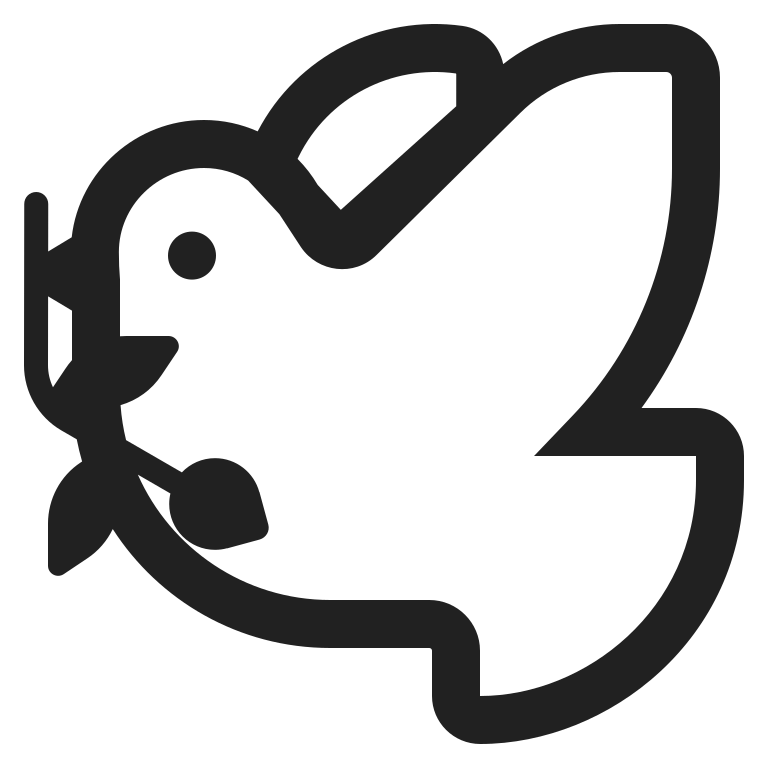
dove high contrast